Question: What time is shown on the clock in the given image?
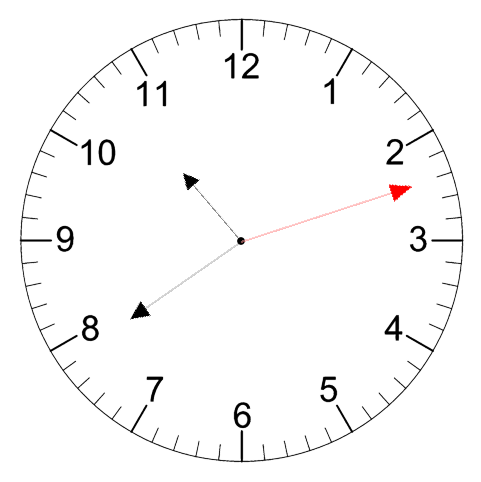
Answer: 10:39:12